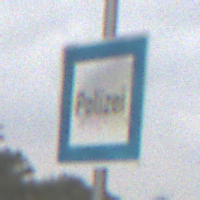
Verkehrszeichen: Polizei
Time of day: MorningAfternoon
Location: Outdoor (Nature)
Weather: Overcast
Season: NotSpecified
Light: Natural